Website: apple
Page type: address-validator
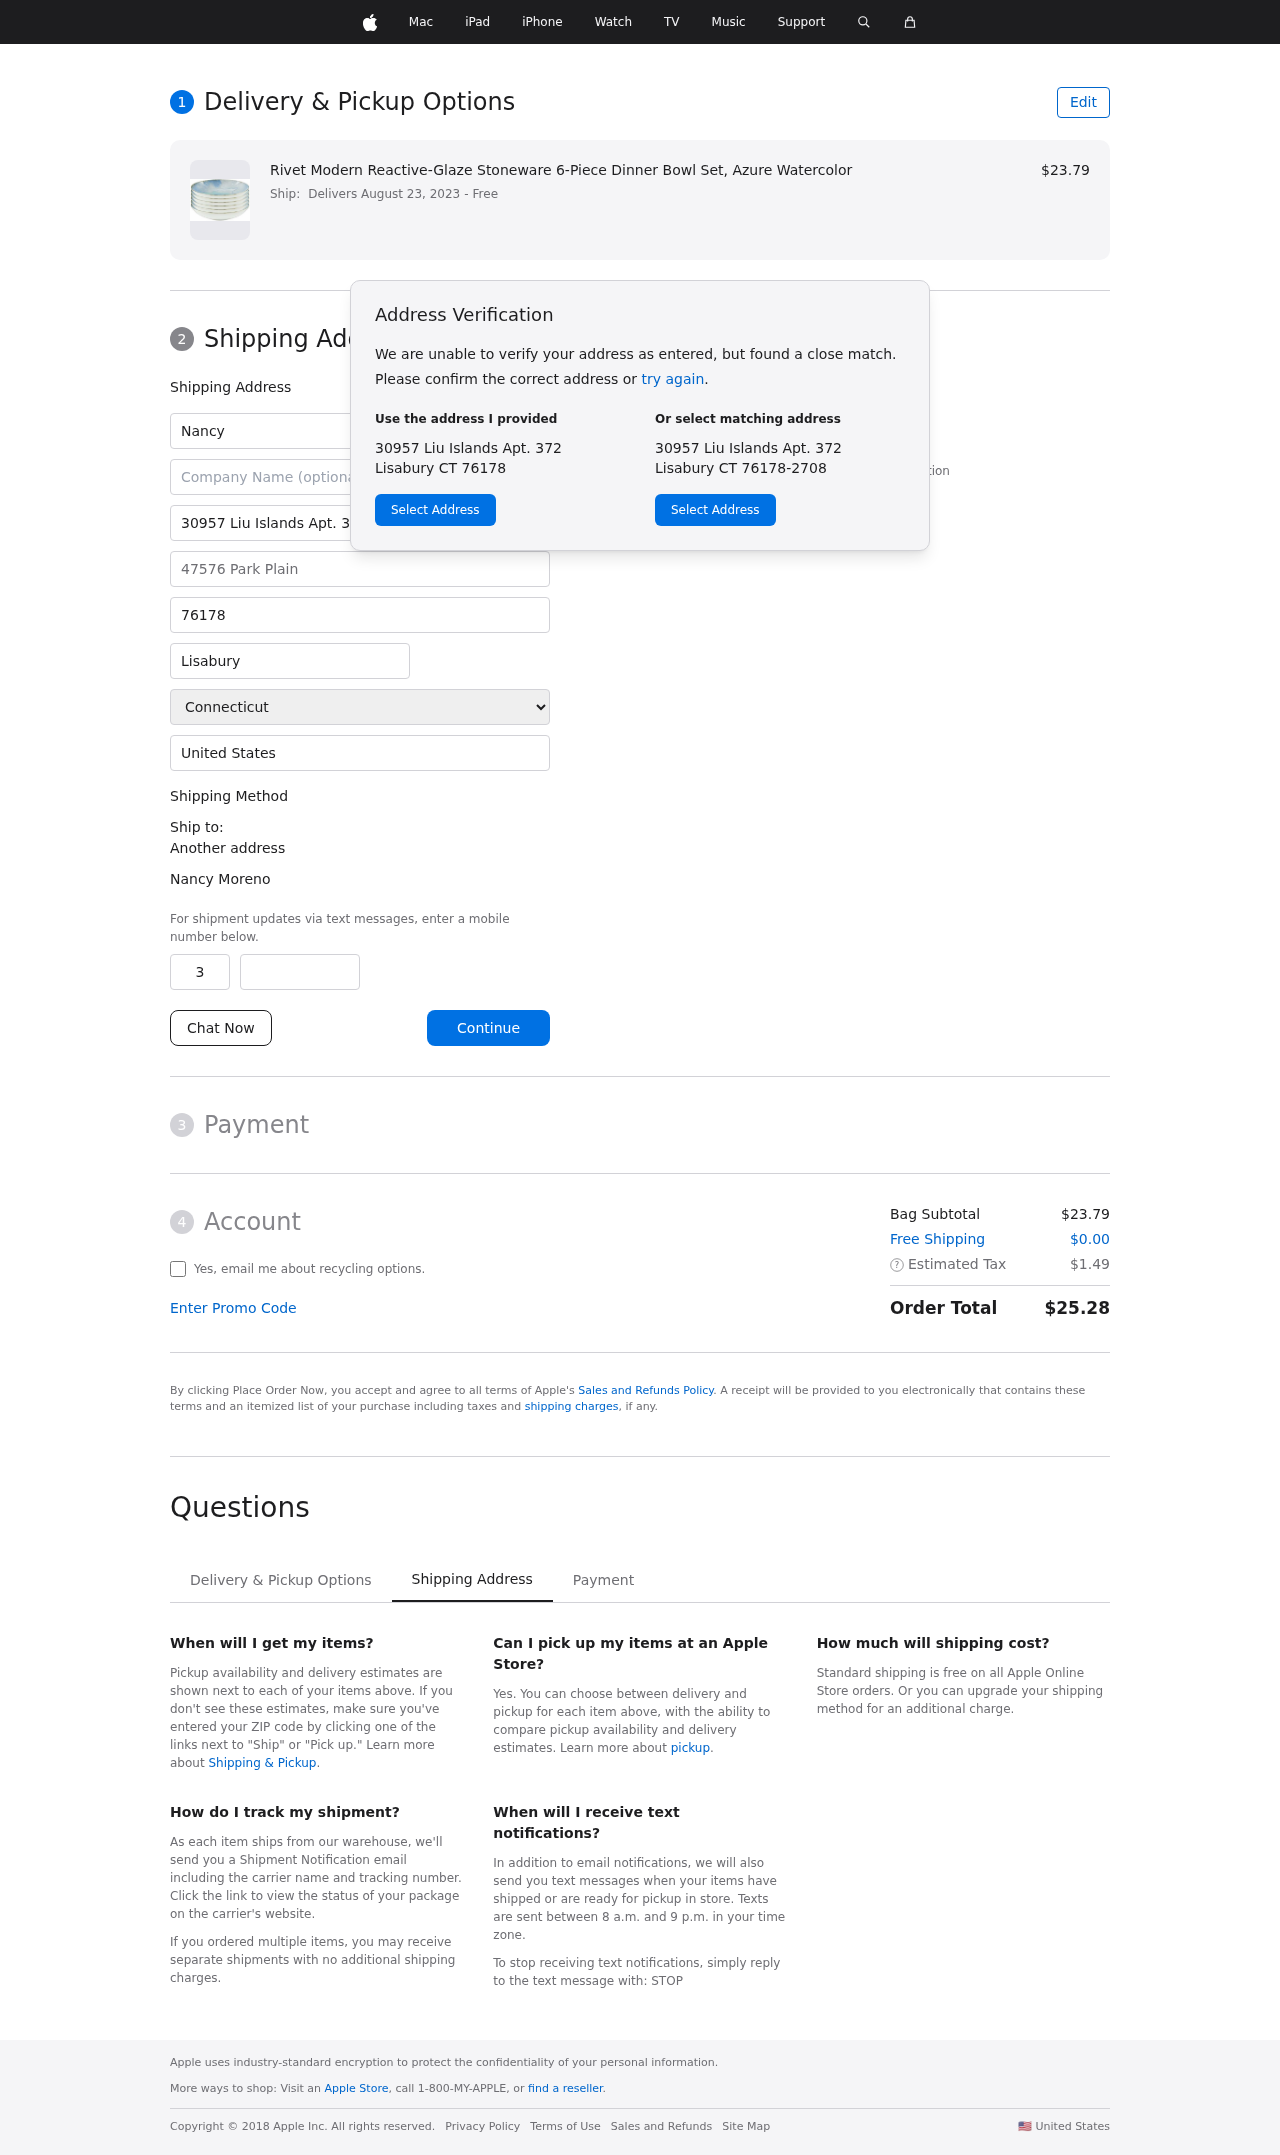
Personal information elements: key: PII_CITY
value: Lisabury
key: PII_COUNTRY
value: United States
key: PII_FIRSTNAME
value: Nancy
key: PII_FULLNAME
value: Nancy Moreno
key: PII_LASTNAME
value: Moreno
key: PII_PHONE_AREA
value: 309
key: PII_PHONE_SUFFIX
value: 8331
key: PII_POSTCODE
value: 76178
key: PII_STATE
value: Connecticut
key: PII_STREET
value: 30957 Liu Islands Apt. 372
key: PII_STREET2
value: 47576 Park Plain
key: PII_CITY_STATE_ZIP
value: Lisabury CT 76178
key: PII_STATE_ABBR
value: CT
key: PII_POSTCODE_FULL
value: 76178
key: PII_POSTCODE_NUMERIC
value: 76178
Product elements: key: PRODUCT1_NAME
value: Rivet Modern Reactive-Glaze Stoneware 6-Piece Dinner Bowl Set, Azure Watercolor
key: PRODUCT1_PRICE
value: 23.79
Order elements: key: ORDER_DELIVERY_DATE
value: Delivers August 23, 2023
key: ORDER_SUBTOTAL
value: $23.79
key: ORDER_SHIPPING_COST
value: $0.00
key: ORDER_TAX
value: $1.49
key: ORDER_TOTAL
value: $25.28